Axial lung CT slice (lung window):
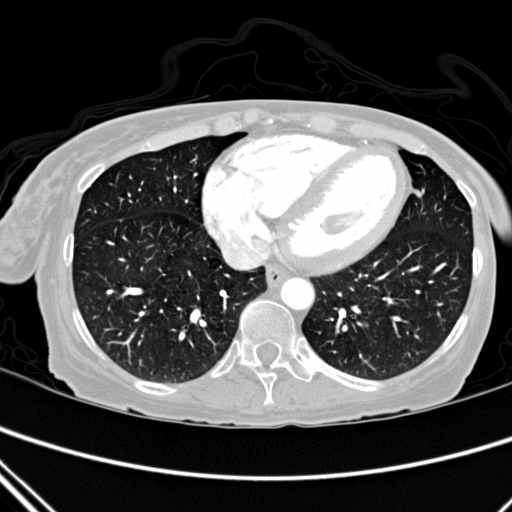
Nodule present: no